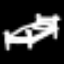
Label: bed